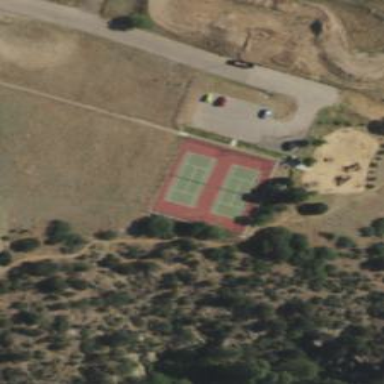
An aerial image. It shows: Tennis court on pitch.